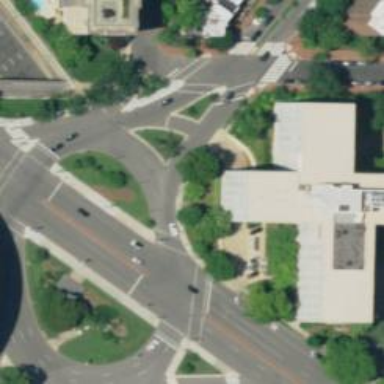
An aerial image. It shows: Circular junction on secondary road.